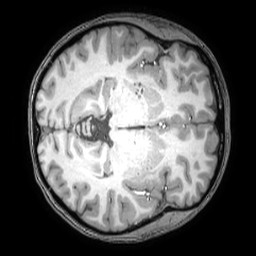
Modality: T1w
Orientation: axial
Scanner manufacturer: philips
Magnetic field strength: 3 T
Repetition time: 0.008 s
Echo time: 0.0035 s